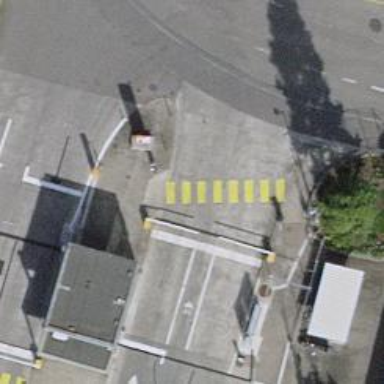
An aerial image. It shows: Lift gate barrier.